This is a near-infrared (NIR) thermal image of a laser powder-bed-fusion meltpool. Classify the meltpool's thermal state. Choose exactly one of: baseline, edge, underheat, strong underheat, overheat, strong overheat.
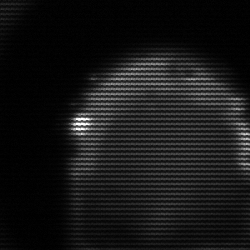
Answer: edge